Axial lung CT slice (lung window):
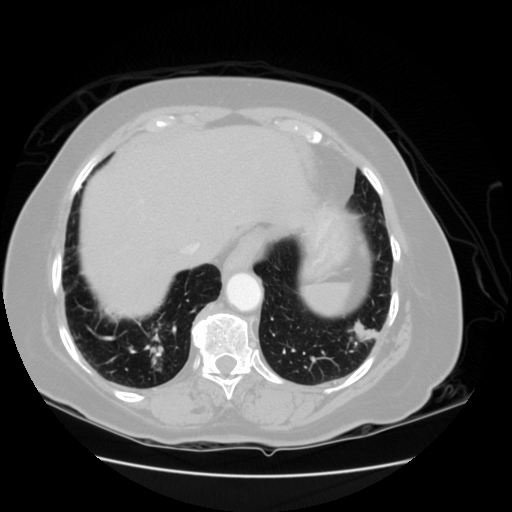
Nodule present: yes
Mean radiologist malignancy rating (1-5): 5